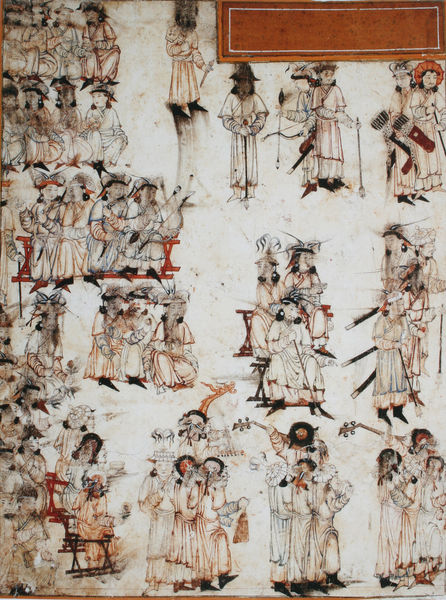
Titel: Inthronisation eines mongolischen Herrschers
Standort: Berlin
Institution: Staatsbibliothek Preußischer Kulturbesitz, Orientabteilung
Schlagwörter: blau, feder, feuer, kampf, mann, weiß, aquarell, frauen, menschen, ocker, sitzen, braun, frau, hut, hüte, köpfe, männer, orange, schwarz, stühle, zeichnung, rot, fest, leute, malerei, feier, gesichter, diener, federn, gelehrte, instrument, ast, ebene, gewand, haare, gewänder, kind, blatt, gesang, instrumente, konzert, musik, musiker, stock, kopfbedeckung, relief, japan, papier, bogen, schuhe, studie, eben, farbe, linien, hof, weis, spazieren, bank, figuren, krieg, schlacht, gefolge, kaiser, soldaten, gäste, musikinstrument, japanisch, scheide, striche, gruppen, laviert, buch, orientalisch, rechteck, asien, druck, viele, beamte, illustration, schwert, waffen, asiatisch, koloriert, herrscher, armee, heer, jagd, kämpfen, flanieren, tinte, bänke, kasten, reihen, chinesisch, china, geige, sarg, rotbraun, mittelalter, krieger, mönche, kutten, laute, pfeil, hofstaat, handschrift, pfeile, tuschezeichnung, musikinstrumente, musikanten, bildergeschichte, buchmalerei, sänfte, mongolen, chinesen, asiaten, pfeil und bogen, geänder, bogenschützen, turnier, vesammlung, gefolgsläute, schwertkämpfer, tamur, tailand, chinesische buchillustration, chinsesn, asianten, gesixhter, in reihe und glied, n